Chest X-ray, PA view. Patient: 65 years old, sex M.
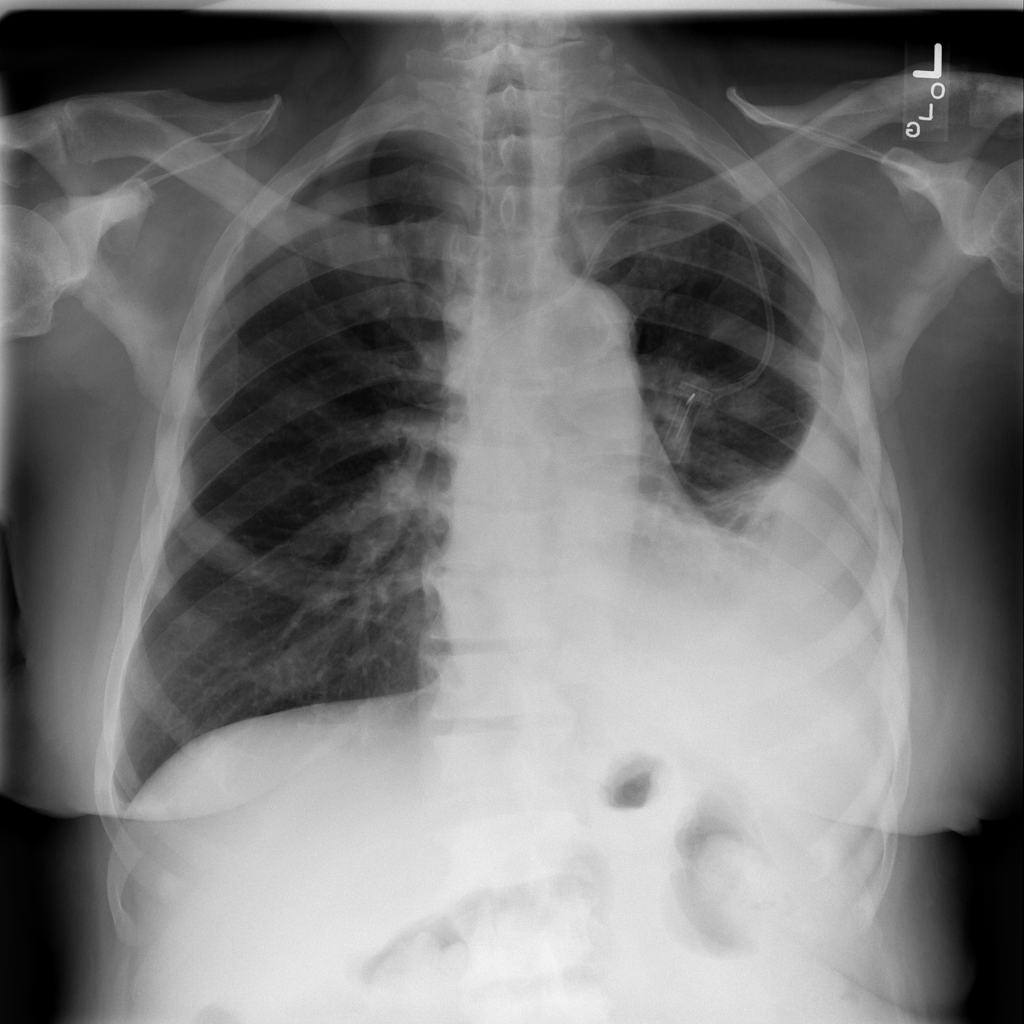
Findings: Effusion